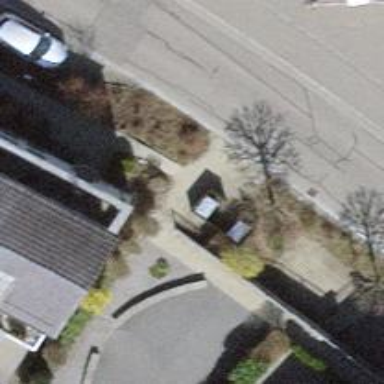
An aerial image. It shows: Urban tree adds touch of nature to the surroundings.